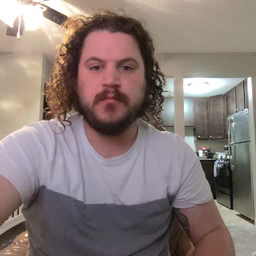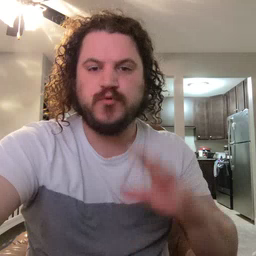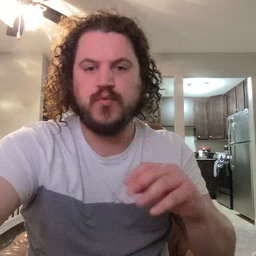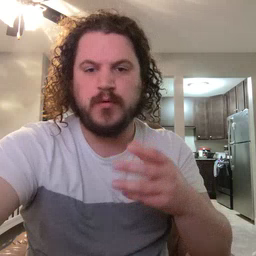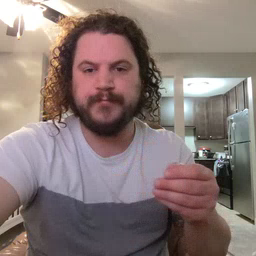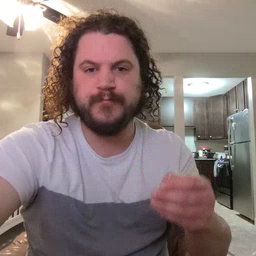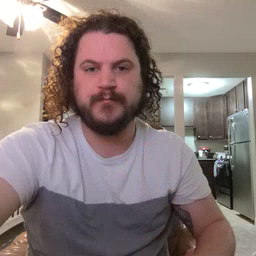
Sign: story